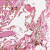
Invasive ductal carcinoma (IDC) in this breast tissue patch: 0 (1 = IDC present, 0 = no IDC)